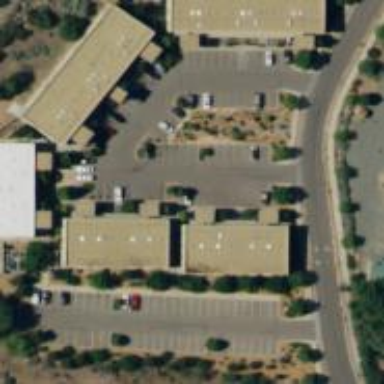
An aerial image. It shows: Clinic.